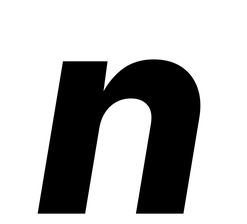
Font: Inter-Italic_ExtraBold_Italic